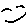
Label: smiley face